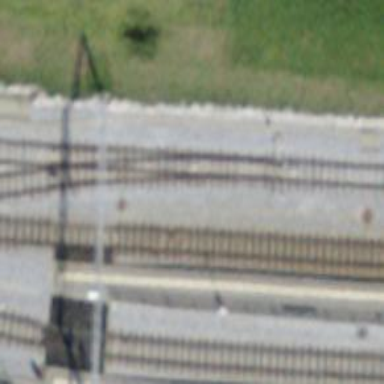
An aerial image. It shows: Railway switch.